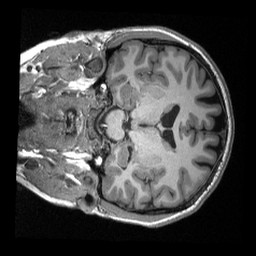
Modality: T1w
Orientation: coronal
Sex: female